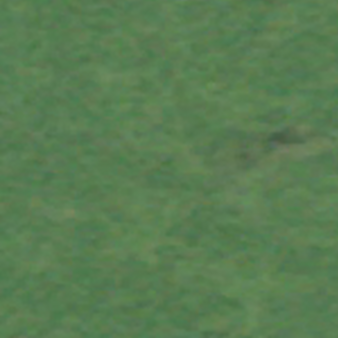
Label: other